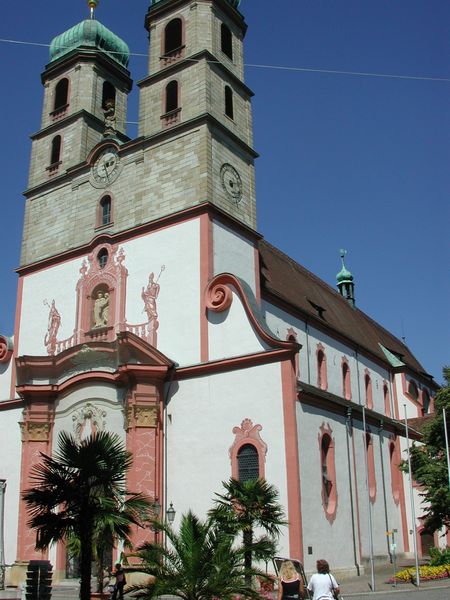
Titel: St. Fridolinsmünster in Bad Säckingen
Standort: Bad Säckingen, St. Fridolinsmünster (EU - D - BW)
Schlagwörter: weiß, kirchturm, blumen, fenster, grau, dach, rot, haube, malerei, barock, kirche, figur, rosa, turm, skulptur, spanien, fassade, farbe, figuren, palme, foto, zwiebel, nische, bayern, türme, zwiebelturm, balustrade, kupfer, portal, beet, palmen, turmspitzen, maria, romanisch, baustil, touristen, kupferdach, dim, misch